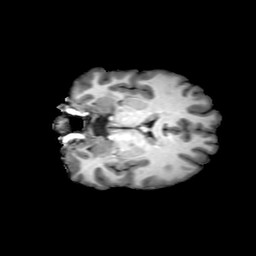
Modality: T1w
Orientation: coronal
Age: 28
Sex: male
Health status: ill